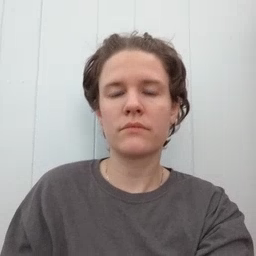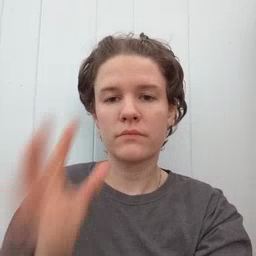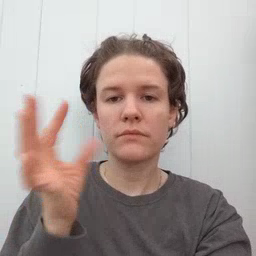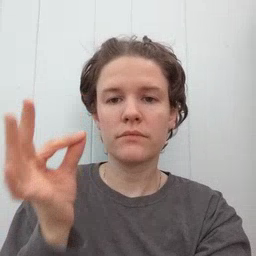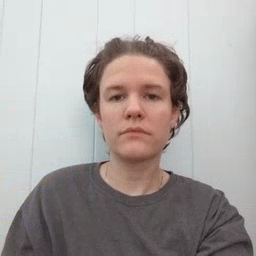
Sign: cat